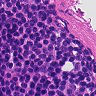
Metastatic tissue present: no